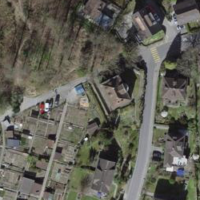
EUNIS habitat code: 55
Species observed at this site:
Fagus sylvatica